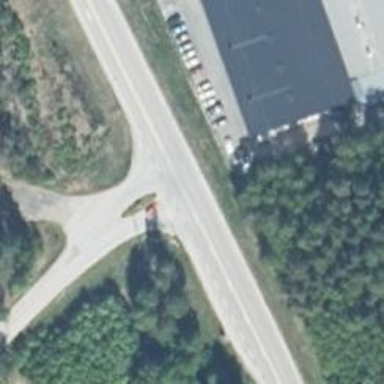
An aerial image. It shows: Asphalt trunk highway.